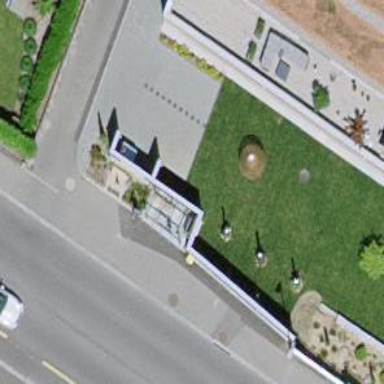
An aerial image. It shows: Public transport shelter.